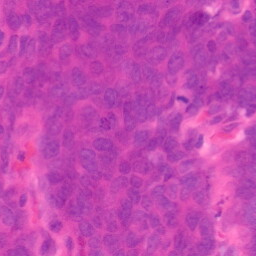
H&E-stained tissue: Colon